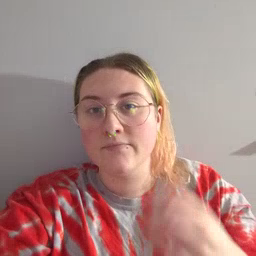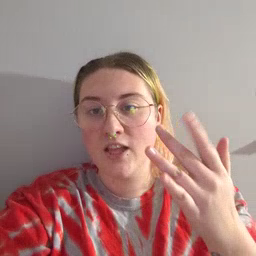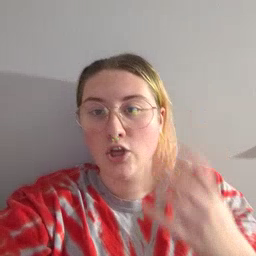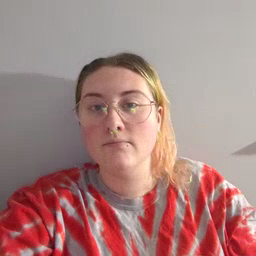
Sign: finger